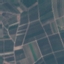
Label: PermanentCrop